Aerial crown-view tile of a tropical tree (Barro Colorado Island, Panama), acquired 20250124:
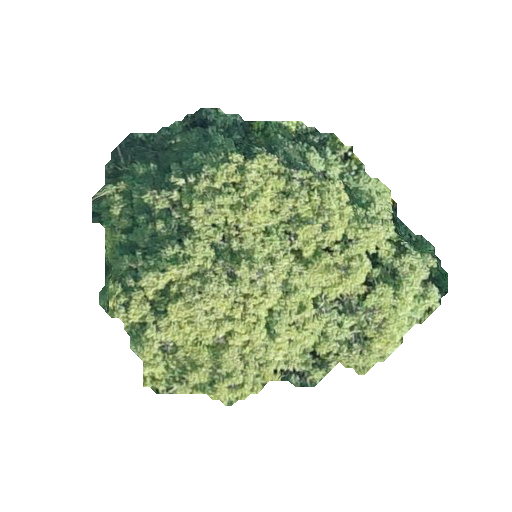
Species: Astronium graveolens
GBIF accepted scientific name: Astronium graveolens
Crown area: 111.202 m²